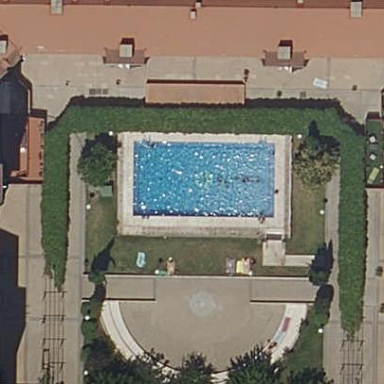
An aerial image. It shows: Swimming pool located in leisure land.